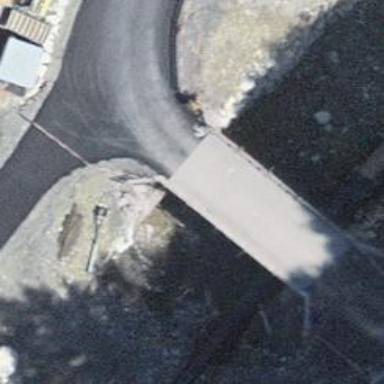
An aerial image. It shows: Unclassified road with bridge. The track type on the bridge is grade 2.